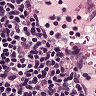
Metastatic tissue present: no